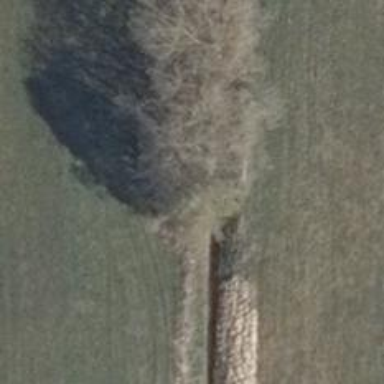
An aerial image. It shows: Row of trees in natural setting.